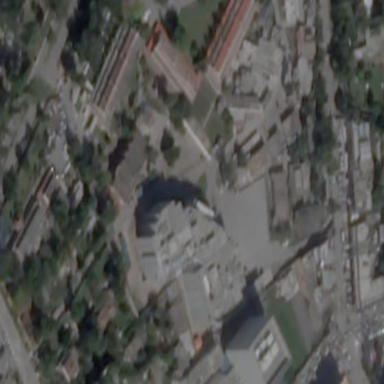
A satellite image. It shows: Healthcare facility identified as hospital.